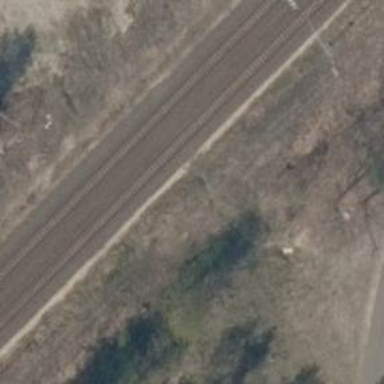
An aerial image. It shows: Railway signal.